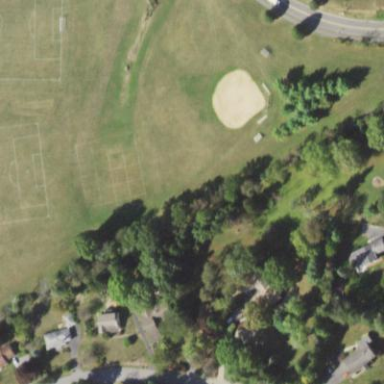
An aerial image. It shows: Softball pitch for leisure and sport activities.